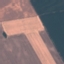
Land use / land cover: AnnualCrop